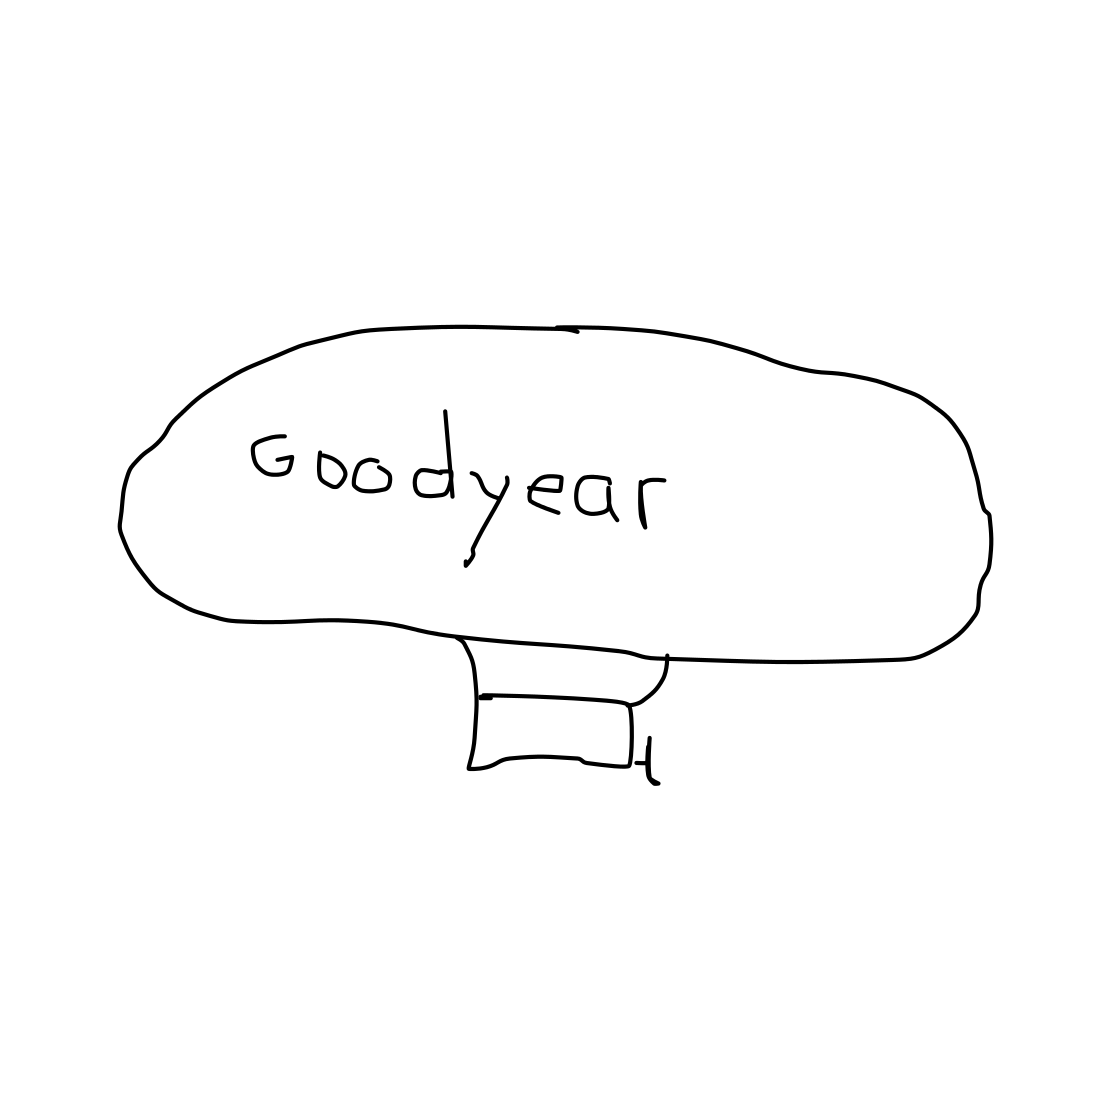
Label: blimp